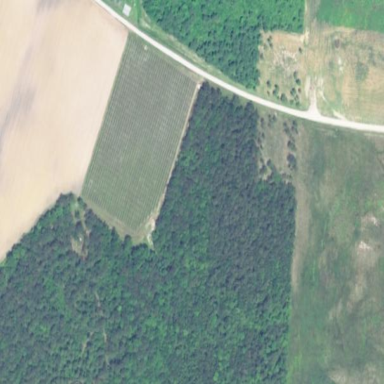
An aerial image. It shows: Vineyard where grapes are grown.